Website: slack
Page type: payment
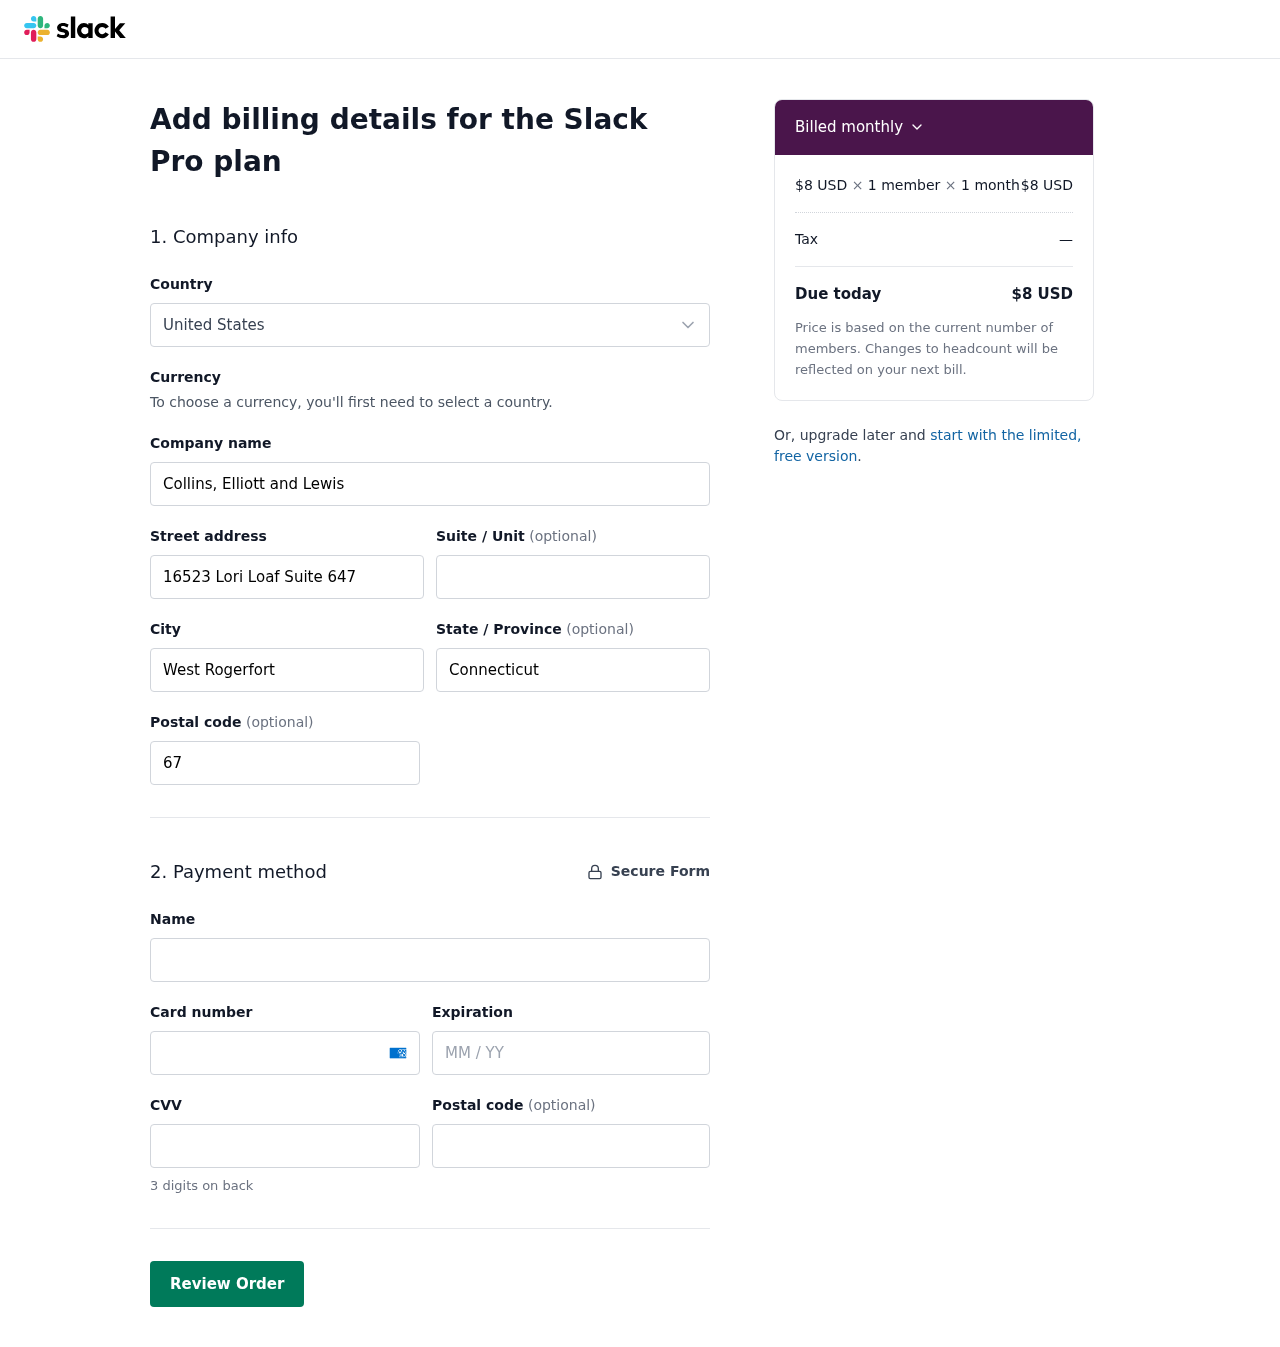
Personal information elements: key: PII_COUNTRY
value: United States
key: PII_COMPANY
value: Collins, Elliott and Lewis
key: PII_STREET
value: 16523 Lori Loaf Suite 647
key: PII_CITY
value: West Rogerfort
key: PII_STATE
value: Connecticut
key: PII_POSTCODE
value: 67803
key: PII_FULLNAME
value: Carolyn Sherman
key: PII_CARD_NUMBER
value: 3717 9280 9842 134
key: PII_CARD_EXPIRY
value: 08/28
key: PII_CARD_CVV
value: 7138
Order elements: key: ORDER_PRICE_PER_MEMBER
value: $8 USD
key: ORDER_NUM_MEMBERS
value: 1 member
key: ORDER_NUM_MONTHS
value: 1 month
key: ORDER_SUBTOTAL
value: $8 USD
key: ORDER_TAX
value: —
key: ORDER_TOTAL
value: $8 USD